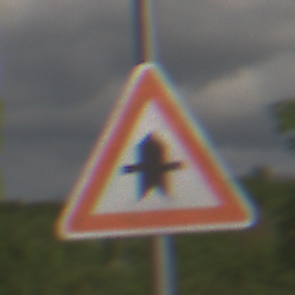
Verkehrszeichen: Vorfahrt
Umgebung: Outdoor, RoadRail
Tageszeit: Midday
Wetter: PartlyCloudy
Licht: Natural
Jahreszeit: NotSpecified
Kontrast: HighContrast